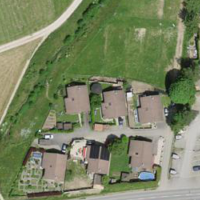
EUNIS habitat code: 55
Species observed at this site:
Filipendula ulmaria